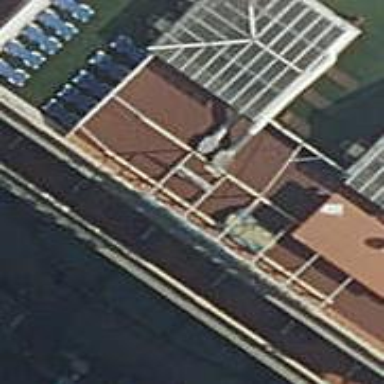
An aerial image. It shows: Building with brown color.